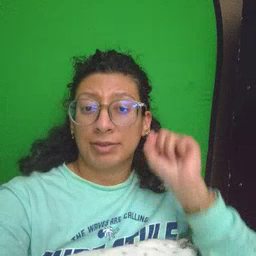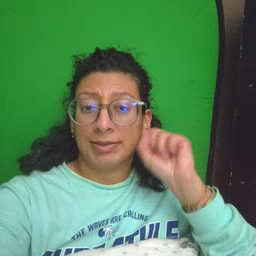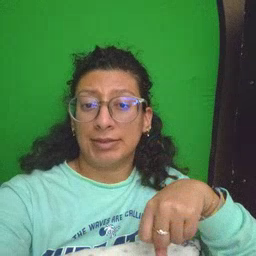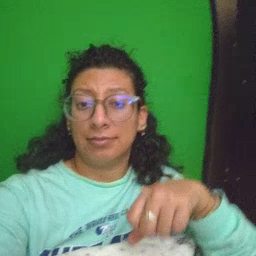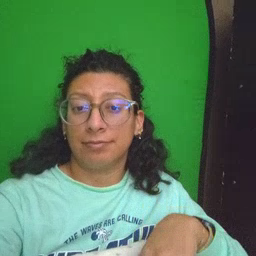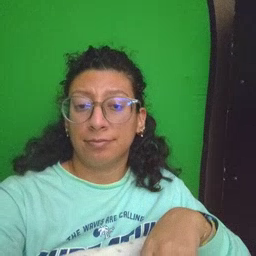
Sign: can